Aerial crown-view tile of a tropical tree (Barro Colorado Island, Panama), acquired 20240918:
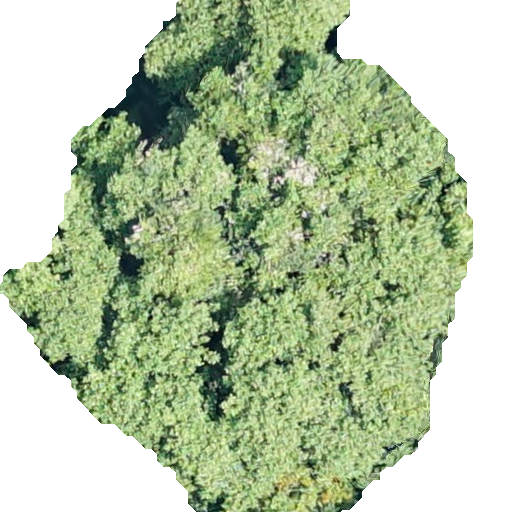
Species: Hieronyma alchorneoides
GBIF accepted scientific name: Hieronyma alchorneoides
Crown area: 275.23 m²